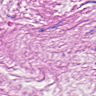
Metastatic tissue present: no